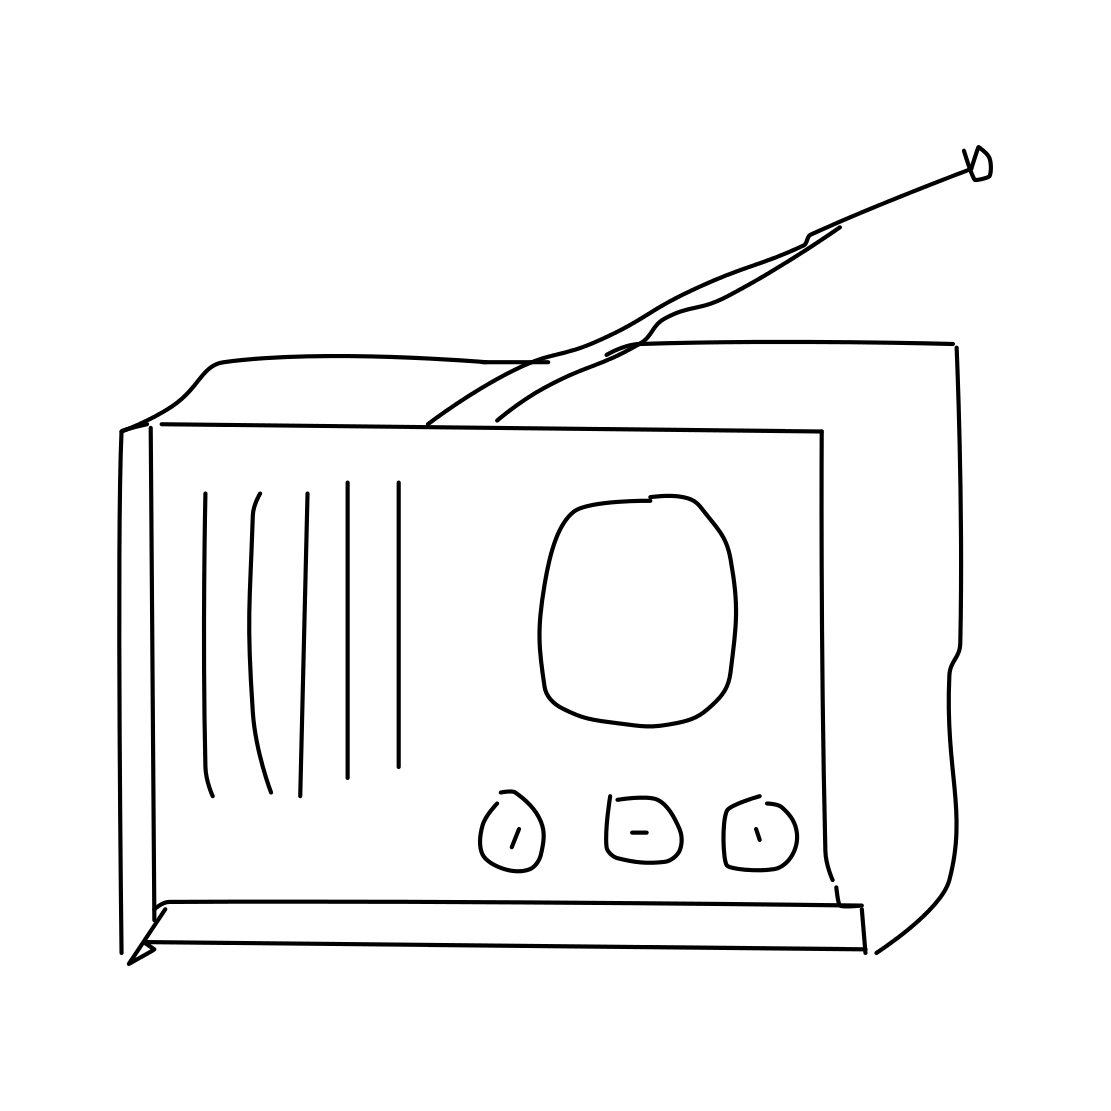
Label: radio